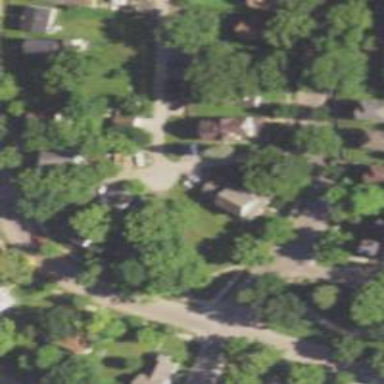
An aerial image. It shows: Alley classified as service road.